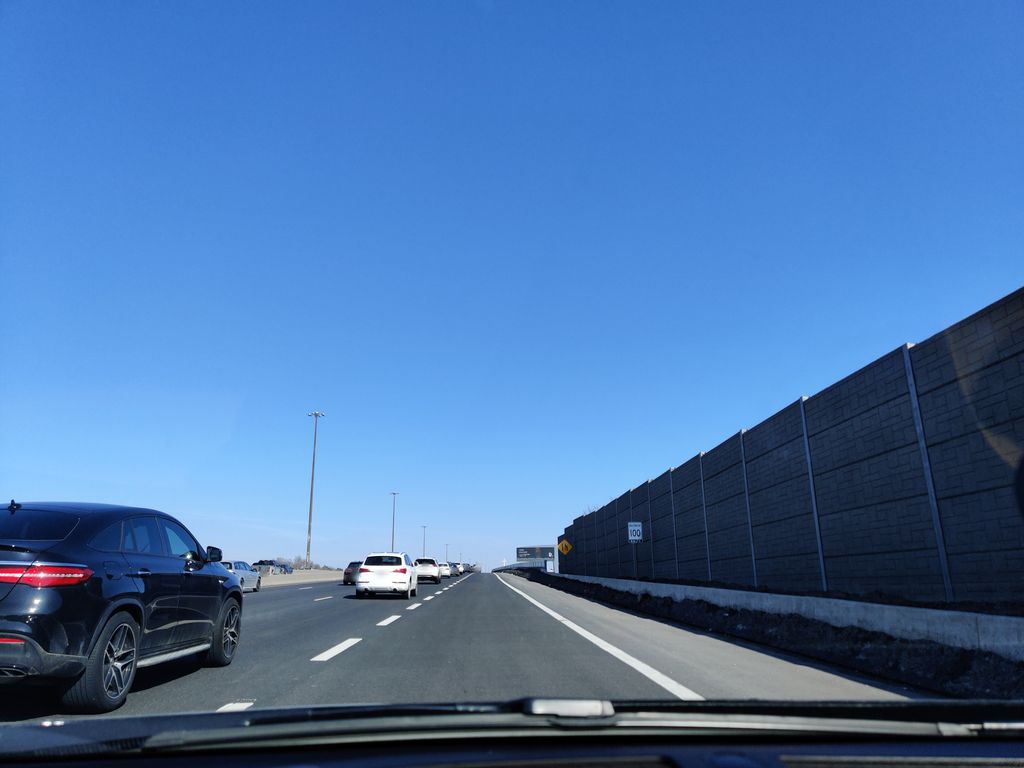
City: toronto